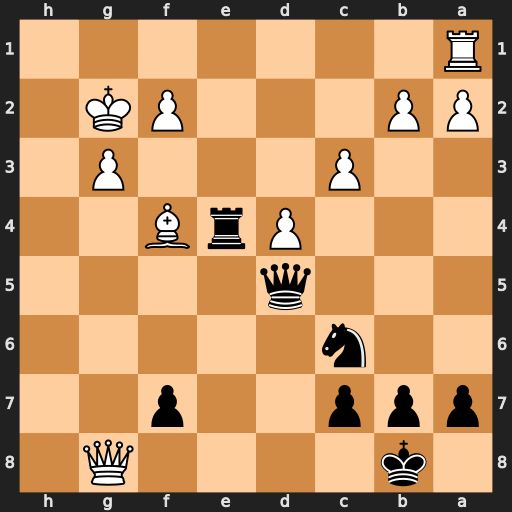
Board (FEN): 1k4Q1/ppp2p2/2n5/3q4/3PrB2/2P3P1/PP3PK1/R7
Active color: b
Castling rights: -
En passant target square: -
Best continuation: Re8+ f3 Rxg8